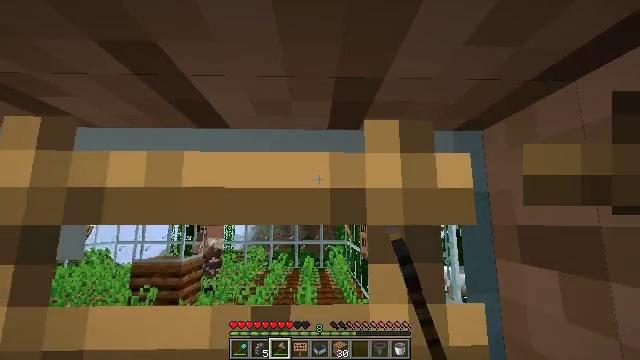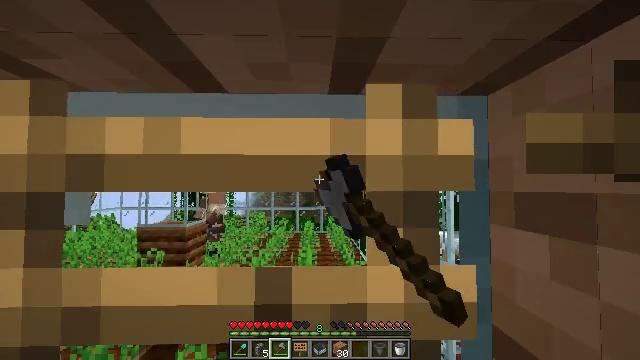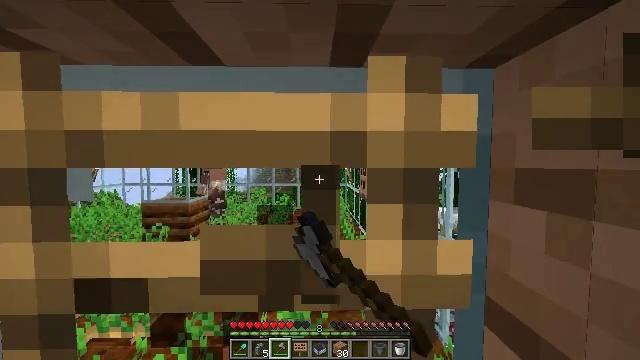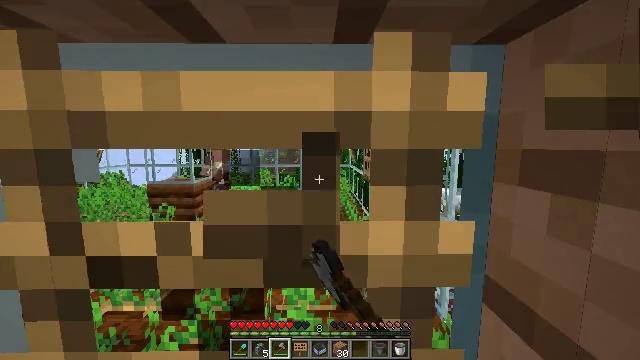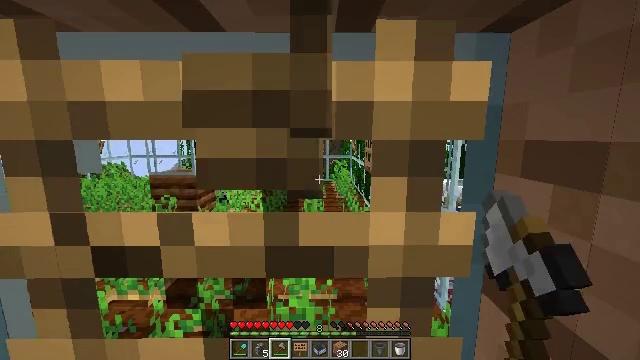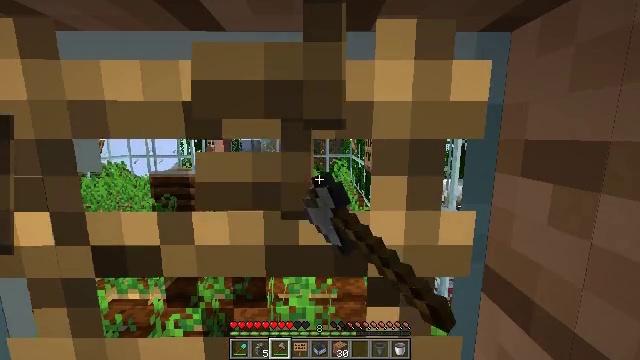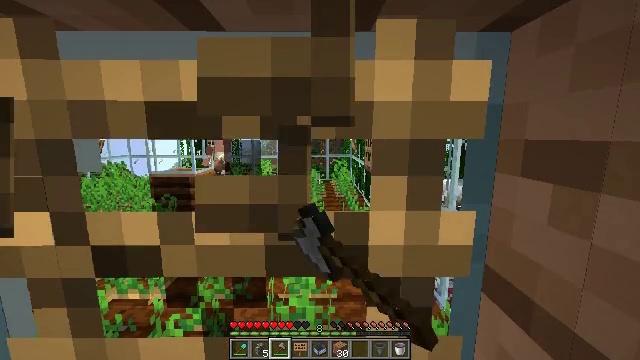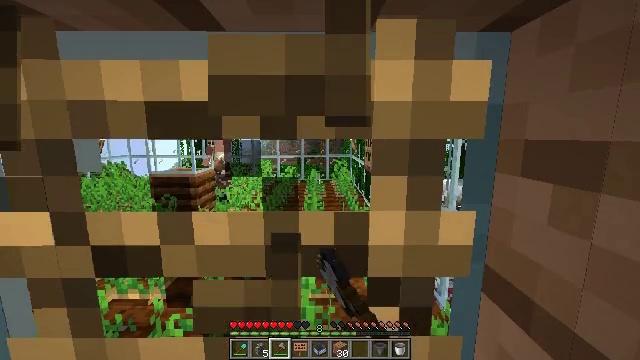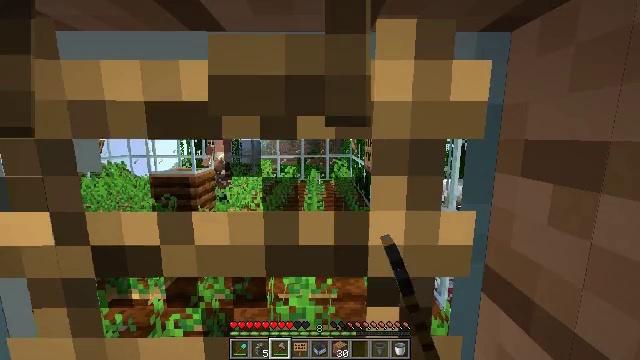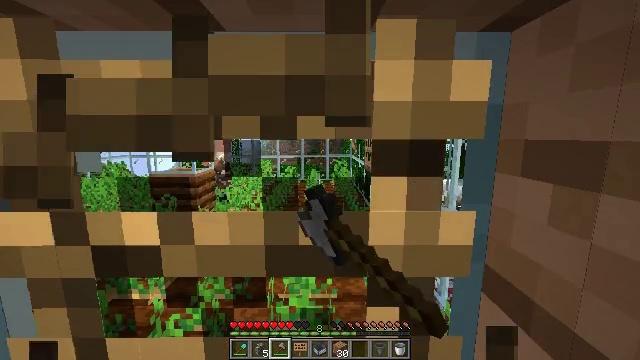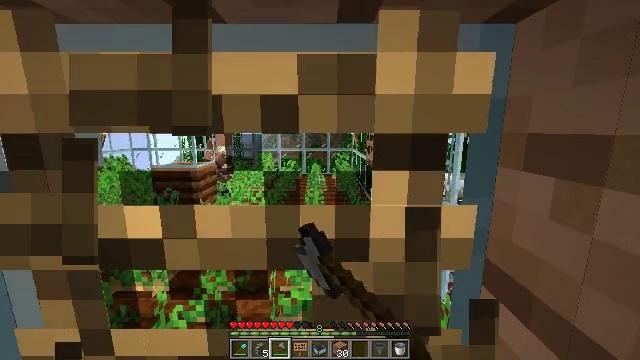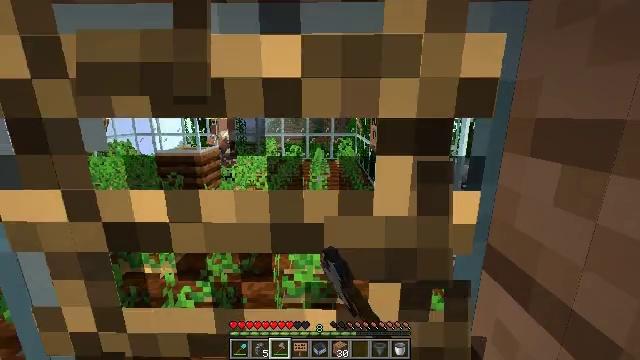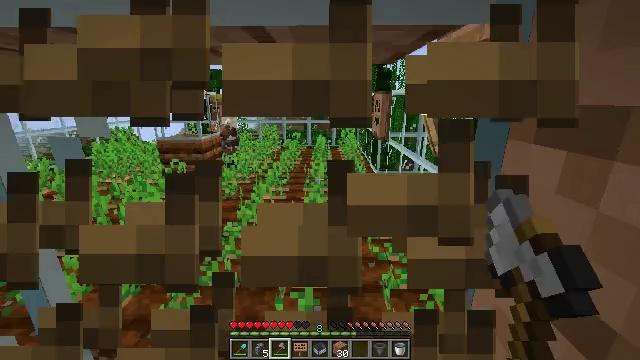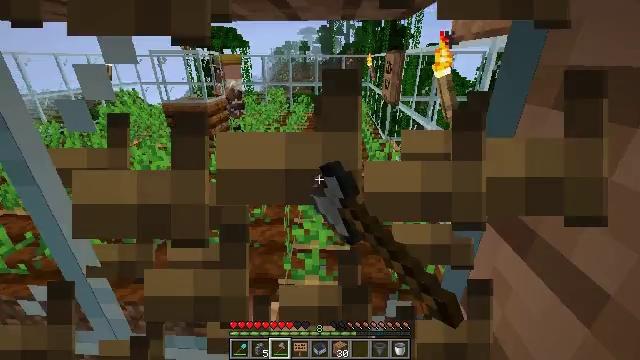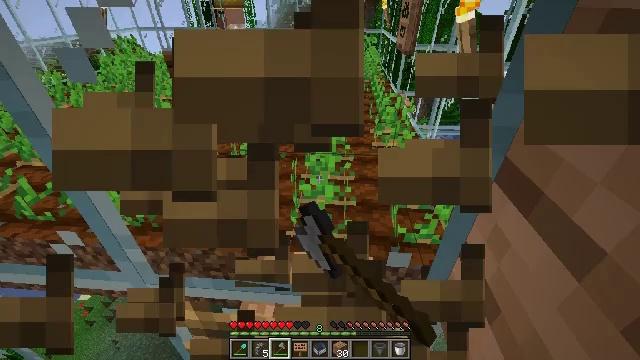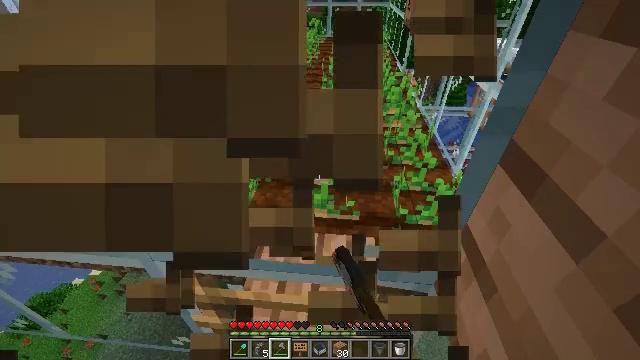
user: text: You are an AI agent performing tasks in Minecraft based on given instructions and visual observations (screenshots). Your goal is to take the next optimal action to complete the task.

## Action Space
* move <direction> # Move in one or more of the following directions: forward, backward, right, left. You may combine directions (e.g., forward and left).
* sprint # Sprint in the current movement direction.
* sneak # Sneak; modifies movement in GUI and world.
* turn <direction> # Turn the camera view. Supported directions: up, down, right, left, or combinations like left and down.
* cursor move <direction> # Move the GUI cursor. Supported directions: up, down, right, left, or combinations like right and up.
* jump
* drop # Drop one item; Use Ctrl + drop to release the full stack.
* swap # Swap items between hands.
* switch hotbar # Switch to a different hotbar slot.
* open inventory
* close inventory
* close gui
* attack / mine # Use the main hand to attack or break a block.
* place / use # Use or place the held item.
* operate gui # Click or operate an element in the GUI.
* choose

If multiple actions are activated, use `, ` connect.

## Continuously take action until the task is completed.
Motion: motion action
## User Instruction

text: Mine the ladder from the wall.
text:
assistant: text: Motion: turn down, attack / mine, jump
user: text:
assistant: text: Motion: turn down, attack / mine, jump
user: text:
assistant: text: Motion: turn down, attack / mine, jump
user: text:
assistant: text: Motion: turn down, attack / mine, jump
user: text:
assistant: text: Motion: attack / mine, jump
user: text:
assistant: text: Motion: attack / mine, jump
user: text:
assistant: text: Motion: attack / mine, jump
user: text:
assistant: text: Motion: attack / mine, jump
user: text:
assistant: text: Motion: attack / mine, jump
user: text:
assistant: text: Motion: turn down, attack / mine, jump
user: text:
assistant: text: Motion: turn down, attack / mine, jump
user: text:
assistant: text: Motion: turn down, attack / mine, jump
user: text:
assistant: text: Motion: turn left and down, attack / mine, jump
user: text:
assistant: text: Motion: turn left and down, attack / mine, jump
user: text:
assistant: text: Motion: turn down, attack / mine, jump
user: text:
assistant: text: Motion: attack / mine, jump
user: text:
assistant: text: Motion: attack / mine, jump
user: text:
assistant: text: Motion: attack / mine, jump
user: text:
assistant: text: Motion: attack / mine, jump
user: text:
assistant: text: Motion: attack / mine, jump
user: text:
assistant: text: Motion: turn down, attack / mine, jump
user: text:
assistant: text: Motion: turn down, attack / mine, jump
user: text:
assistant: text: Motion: turn down, attack / mine, jump
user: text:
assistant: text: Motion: turn down, attack / mine, jump
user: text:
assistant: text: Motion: attack / mine, jump
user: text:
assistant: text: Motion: attack / mine, jump
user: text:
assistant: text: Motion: attack / mine, jump
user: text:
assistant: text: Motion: attack / mine, jump
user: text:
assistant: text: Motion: attack / mine, jump
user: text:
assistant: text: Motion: attack / mine, jump